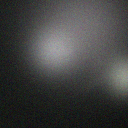
Screen state: off